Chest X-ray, PA view. Patient: 77 years old, sex F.
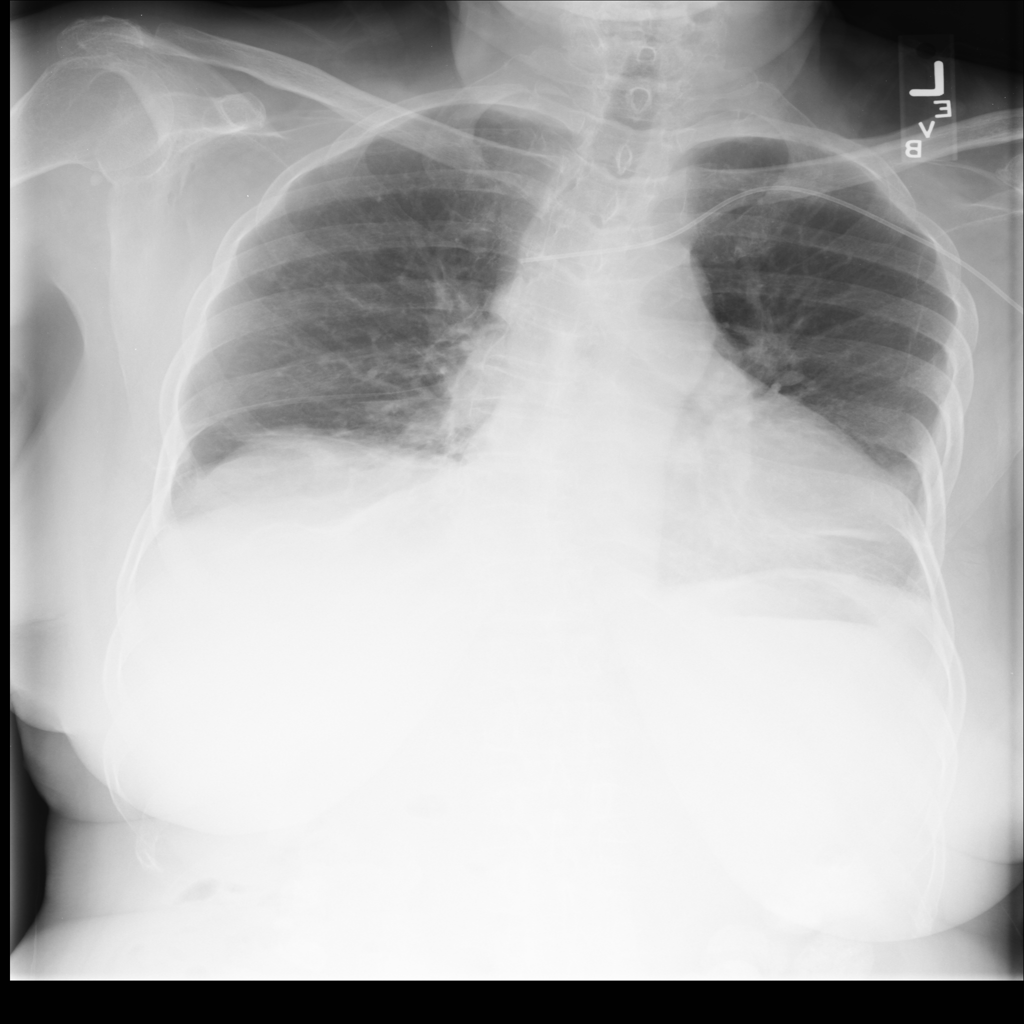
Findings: Atelectasis